Aerial crown-view tile of a tropical tree (Barro Colorado Island, Panama), acquired 20240813:
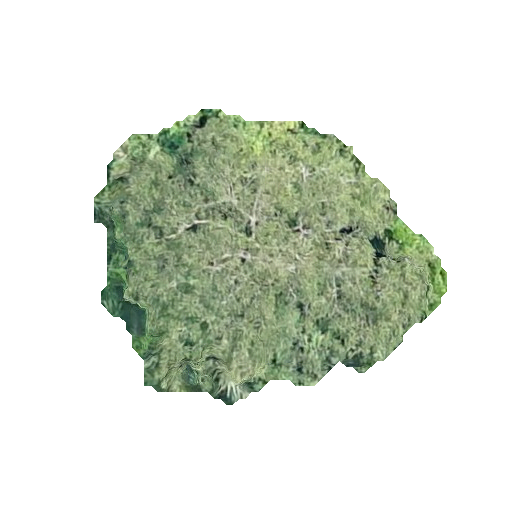
Species: Astronium graveolens
GBIF accepted scientific name: Astronium graveolens
Crown area: 111.202 m²